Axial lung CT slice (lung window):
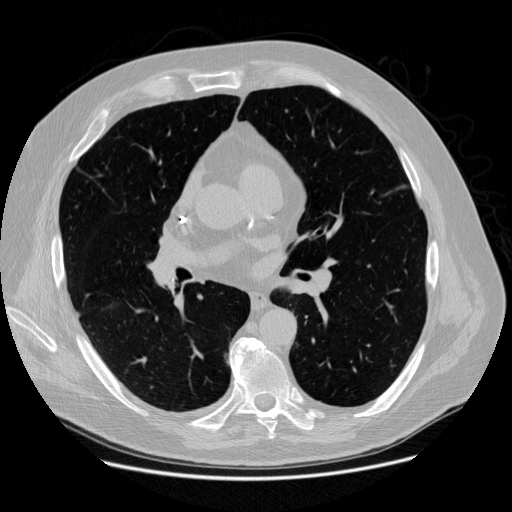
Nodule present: no